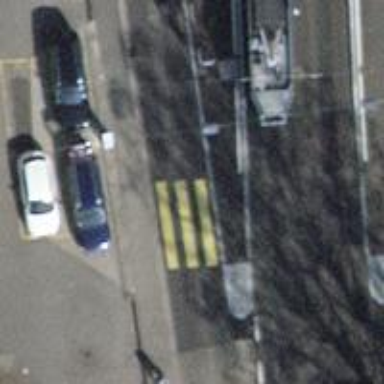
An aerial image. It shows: Uncontrolled zebra crossing with notable zebra markings.